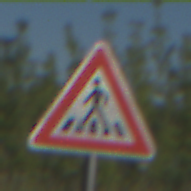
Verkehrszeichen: FussgaengerueberwegRechts
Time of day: MorningAfternoon
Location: Outdoor (Nature)
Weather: Clear
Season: NotSpecified
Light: Natural